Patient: sex M, age 36
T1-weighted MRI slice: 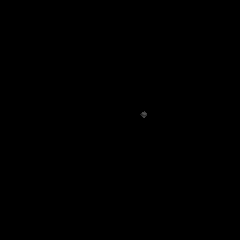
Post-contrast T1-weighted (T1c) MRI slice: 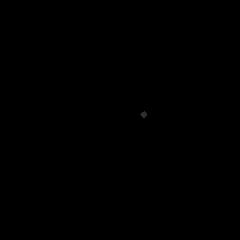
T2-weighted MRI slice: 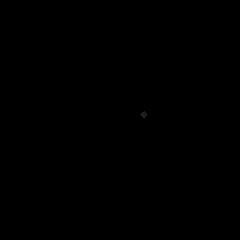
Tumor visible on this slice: no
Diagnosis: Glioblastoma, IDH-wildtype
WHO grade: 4